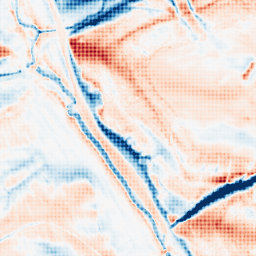
Category: classical
Decomposition family: gaussian_anisotropic
Decomposition parameters: sigma_x: 2
sigma_y: 10
Upsampling method: sinc_hamming
Upsampling parameters: scale: 8
kernel_size: 8
Upsampling scale: 8